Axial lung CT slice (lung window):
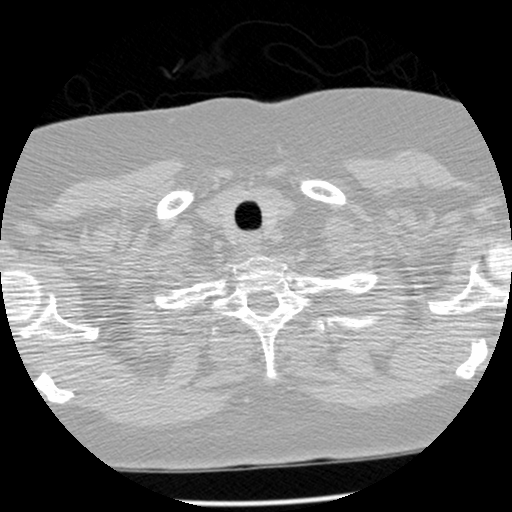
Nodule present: no